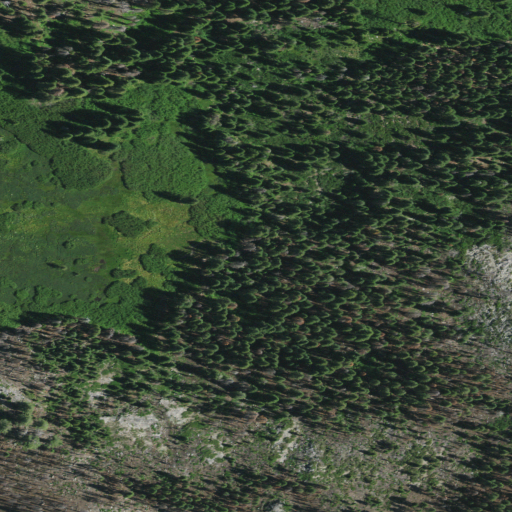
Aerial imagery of plain(s) in California named Round Meadows containing evergreen forest, shrub, grassland, and open development